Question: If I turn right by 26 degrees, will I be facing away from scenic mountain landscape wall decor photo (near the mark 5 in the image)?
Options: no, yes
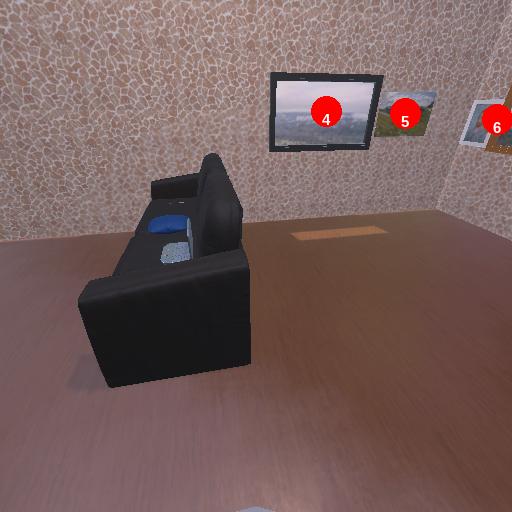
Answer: no